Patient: sex M, age 56
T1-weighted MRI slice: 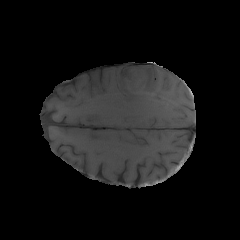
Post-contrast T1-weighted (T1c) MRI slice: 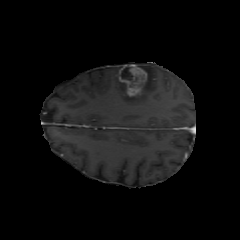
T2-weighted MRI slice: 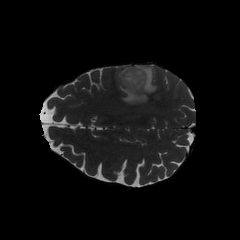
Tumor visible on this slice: yes
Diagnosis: Glioblastoma, IDH-wildtype
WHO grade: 4